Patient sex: M
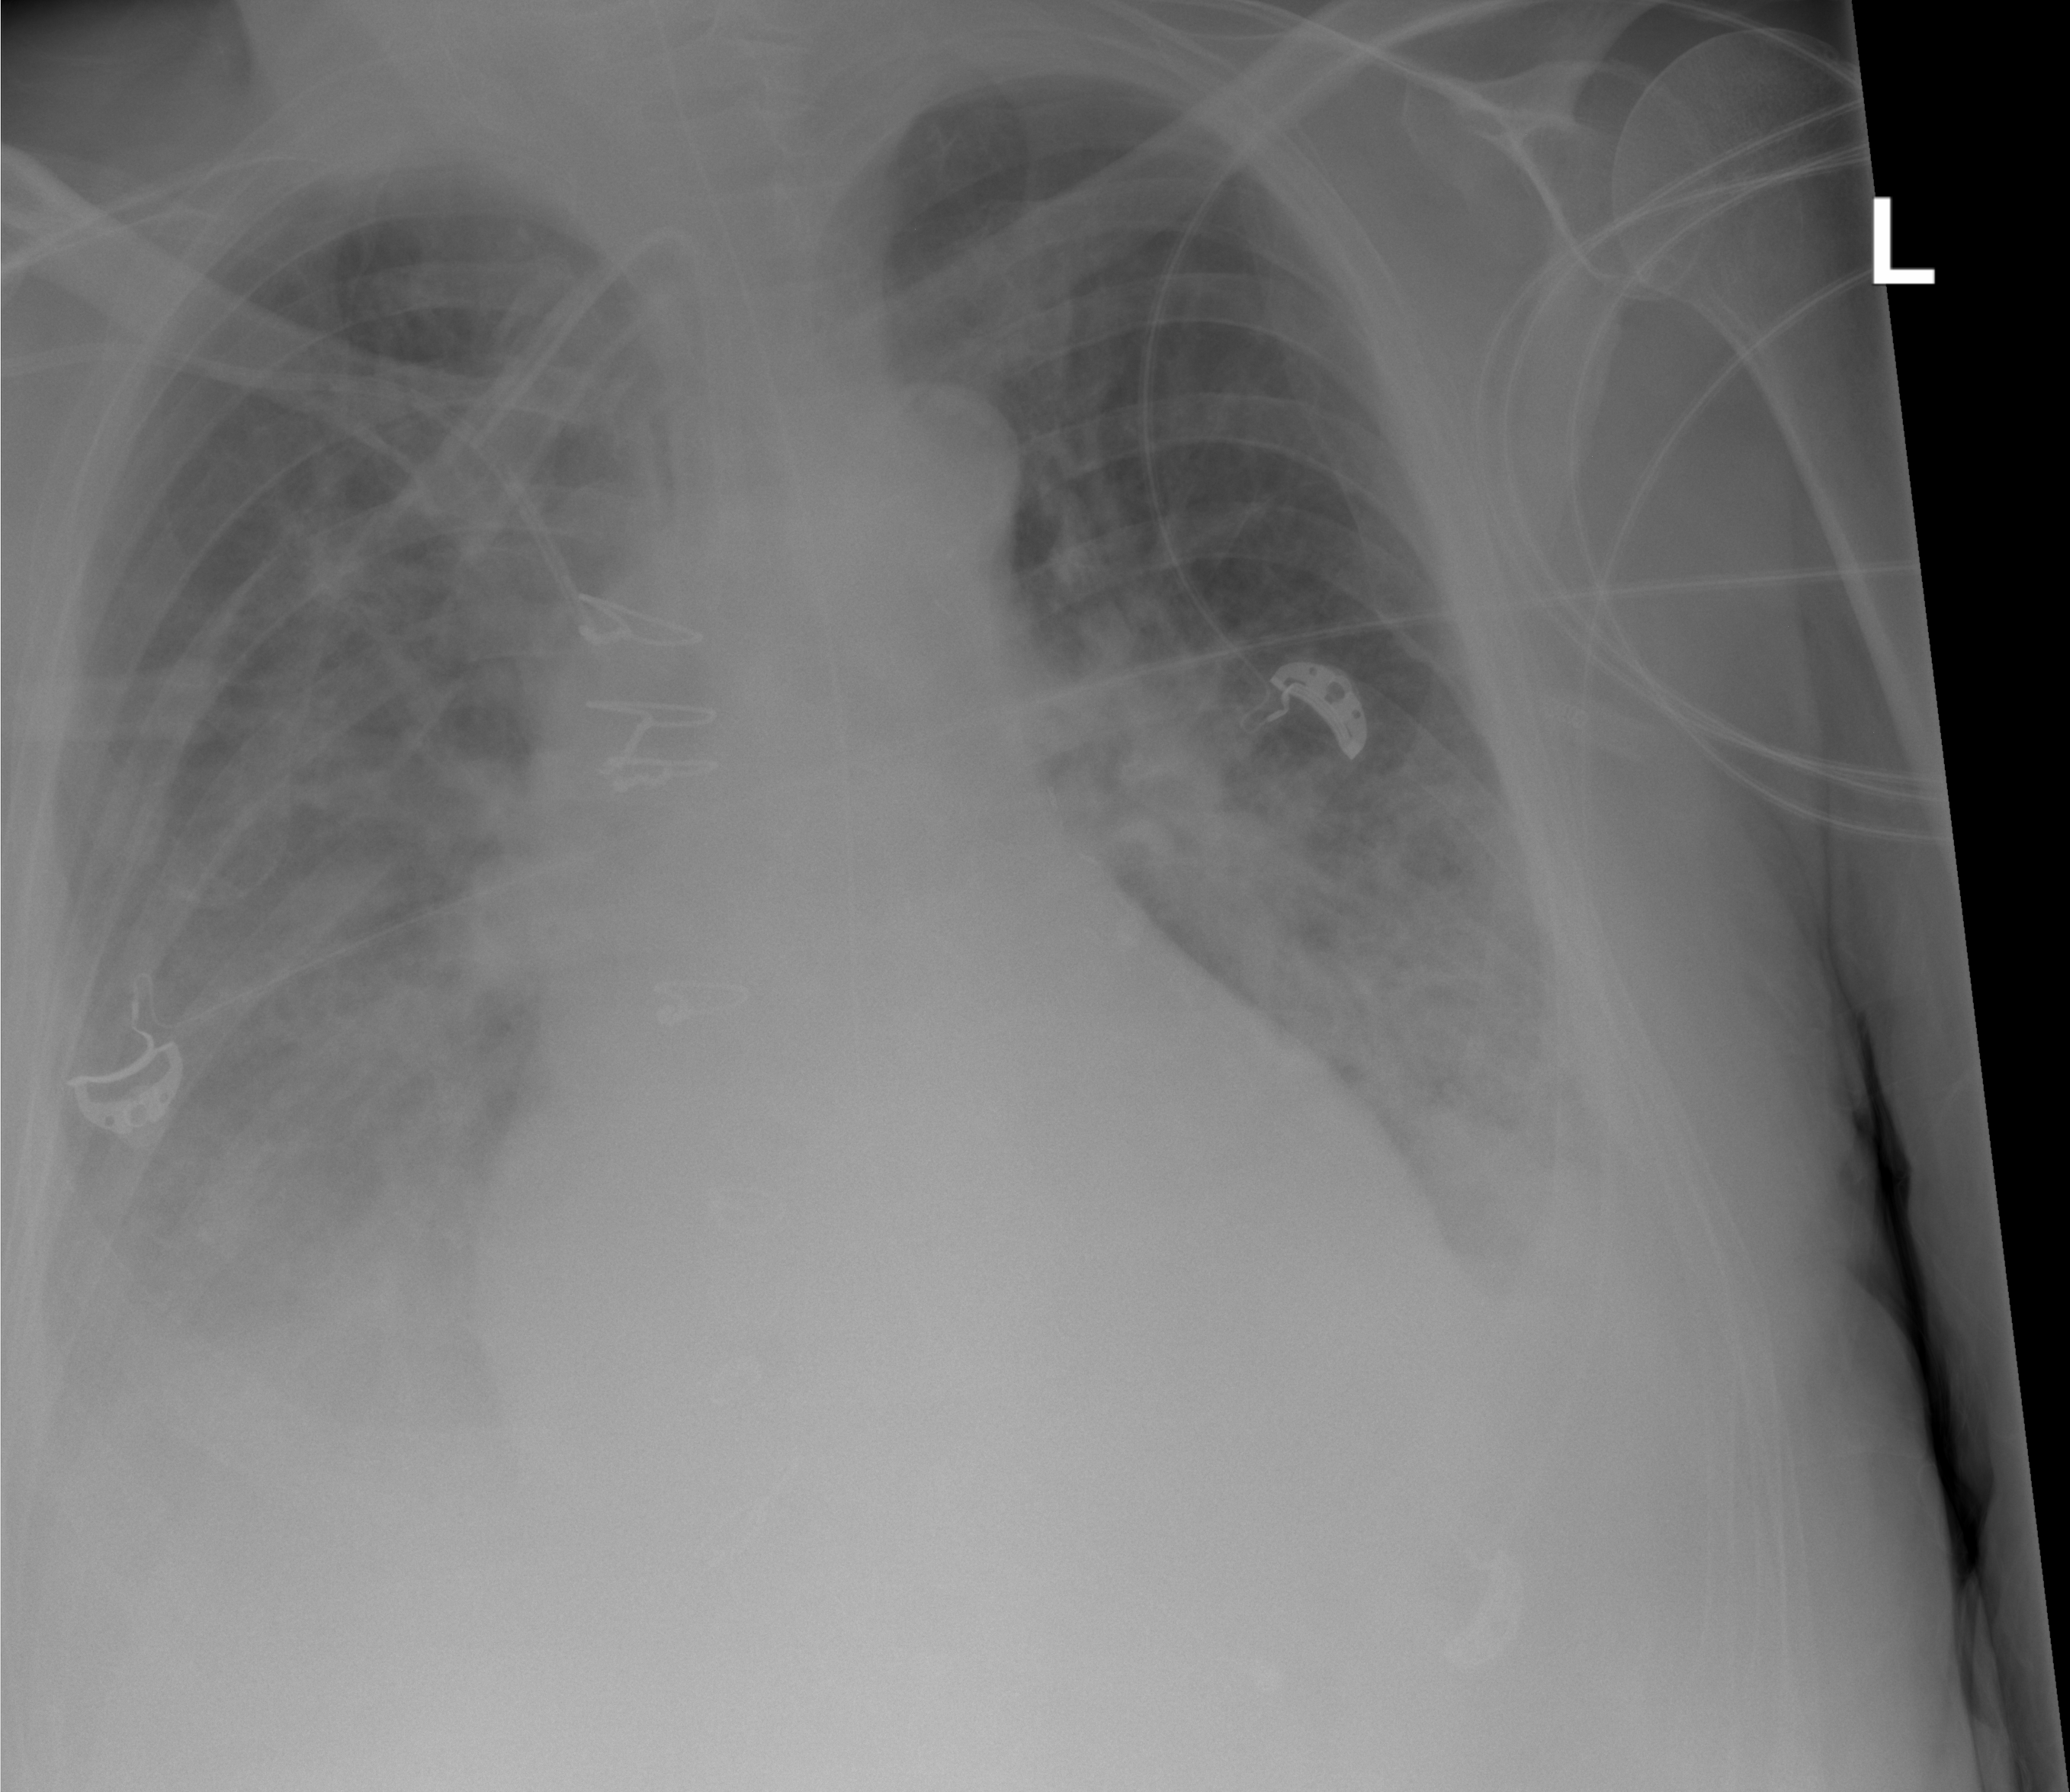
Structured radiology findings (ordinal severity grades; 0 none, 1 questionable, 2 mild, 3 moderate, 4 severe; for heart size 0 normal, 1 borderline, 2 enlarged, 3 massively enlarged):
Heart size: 2
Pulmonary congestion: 2
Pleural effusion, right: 2
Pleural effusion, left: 3
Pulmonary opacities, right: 0
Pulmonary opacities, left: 3
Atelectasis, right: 3
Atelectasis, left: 3